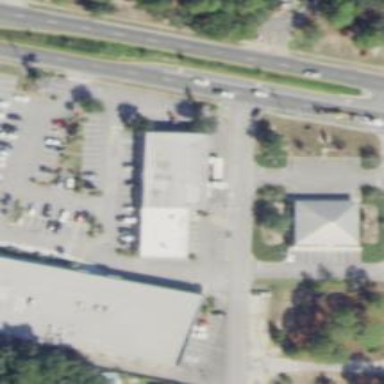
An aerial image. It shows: Healthcare clinic.